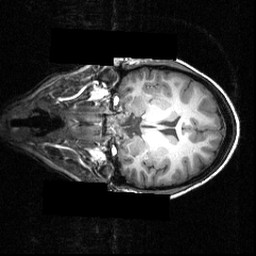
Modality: T1w
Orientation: coronal
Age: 16
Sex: female
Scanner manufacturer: siemens
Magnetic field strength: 3.951 T
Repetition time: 1.5 s
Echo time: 0.00335 s